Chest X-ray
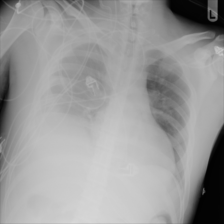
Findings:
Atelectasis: negative
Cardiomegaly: negative
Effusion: negative
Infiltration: negative
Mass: negative
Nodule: negative
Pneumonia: negative
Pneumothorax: negative
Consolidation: negative
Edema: negative
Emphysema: negative
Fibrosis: negative
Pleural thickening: negative
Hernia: negative